Aerial crown-view tile of a tropical tree (Barro Colorado Island, Panama), acquired 20250317:
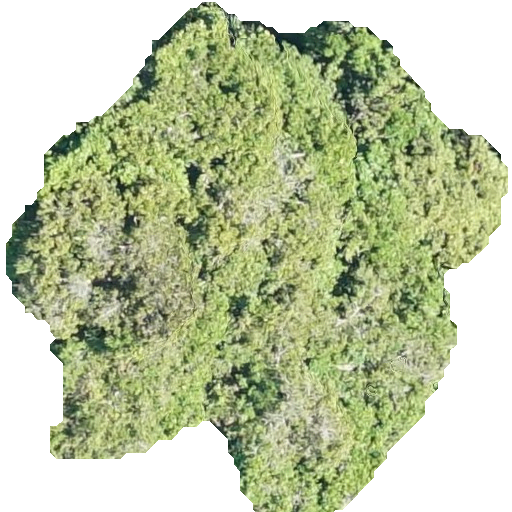
Species: Prioria copaifera
GBIF accepted scientific name: Prioria copaifera
Crown area: 258.497 m²